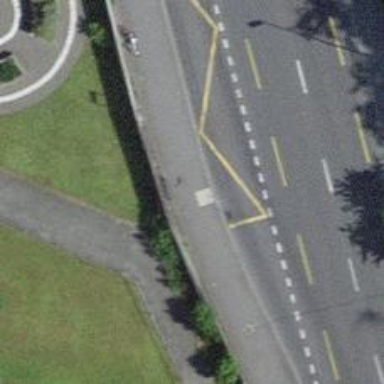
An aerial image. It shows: Bus stop with platform for public transport.